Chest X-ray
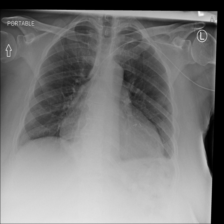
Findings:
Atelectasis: negative
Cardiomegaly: positive
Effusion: negative
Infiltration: negative
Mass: negative
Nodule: negative
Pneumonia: negative
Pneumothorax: negative
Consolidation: negative
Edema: negative
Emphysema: negative
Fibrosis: negative
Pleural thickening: negative
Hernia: negative